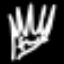
Label: leaf